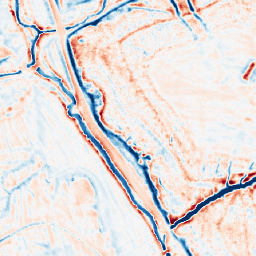
Category: edge_preserving
Decomposition family: bilateral
Decomposition parameters: d: 15
sigma_color: 50
sigma_space: 25
Upsampling method: nearest
Upsampling parameters: scale: 2
Upsampling scale: 2